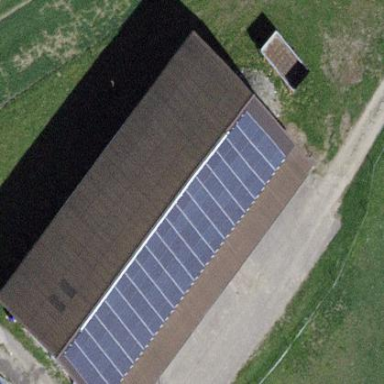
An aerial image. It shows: Solar photovoltaic panel generator.